Question: I am trying to draw a Venn diagram with four logical variables. I have tried many different R packages but with each of them I have faced some problems. So far, the best result I have achieved by using the 'ggvenn' package. However, the problem is, that it shows the percentages of the intersections based on the observations included in the diagram, instead of all observations in the data.
Below is an example Venn diagram and its code to illustrate the problem. So my question is: is there some way to display the percentages in relation to the total amount of observations in the data. For instance, in the diagram below the intersection of ABCD consists of 45 observation and thus the correct proportion would be 4.5% (i.e. 45/1000) instead of 4.7%.
I would really appreciate if someone could help me out with this.
'''
library(ggvenn)
a <- sample(x = c(TRUE, TRUE, FALSE), size = 1000, replace = TRUE)
b <- sample(x = c(TRUE,FALSE, FALSE), size = 1000, replace = TRUE)
c <- sample(x = c(TRUE, FALSE, FALSE, FALSE), size = 1000, replace = TRUE)
d <- sample(x = c(TRUE, TRUE, TRUE, FALSE), size = 1000, replace = TRUE)
df <- tibble(values = c(1:1000), A=a, B=b, C=c, D=d)
ggvenn(df,
fill_color = c("black", "grey70", "grey80", "grey90"),
show_percentage = TRUE,
digits = 1,
text_size = 2.5)
'''

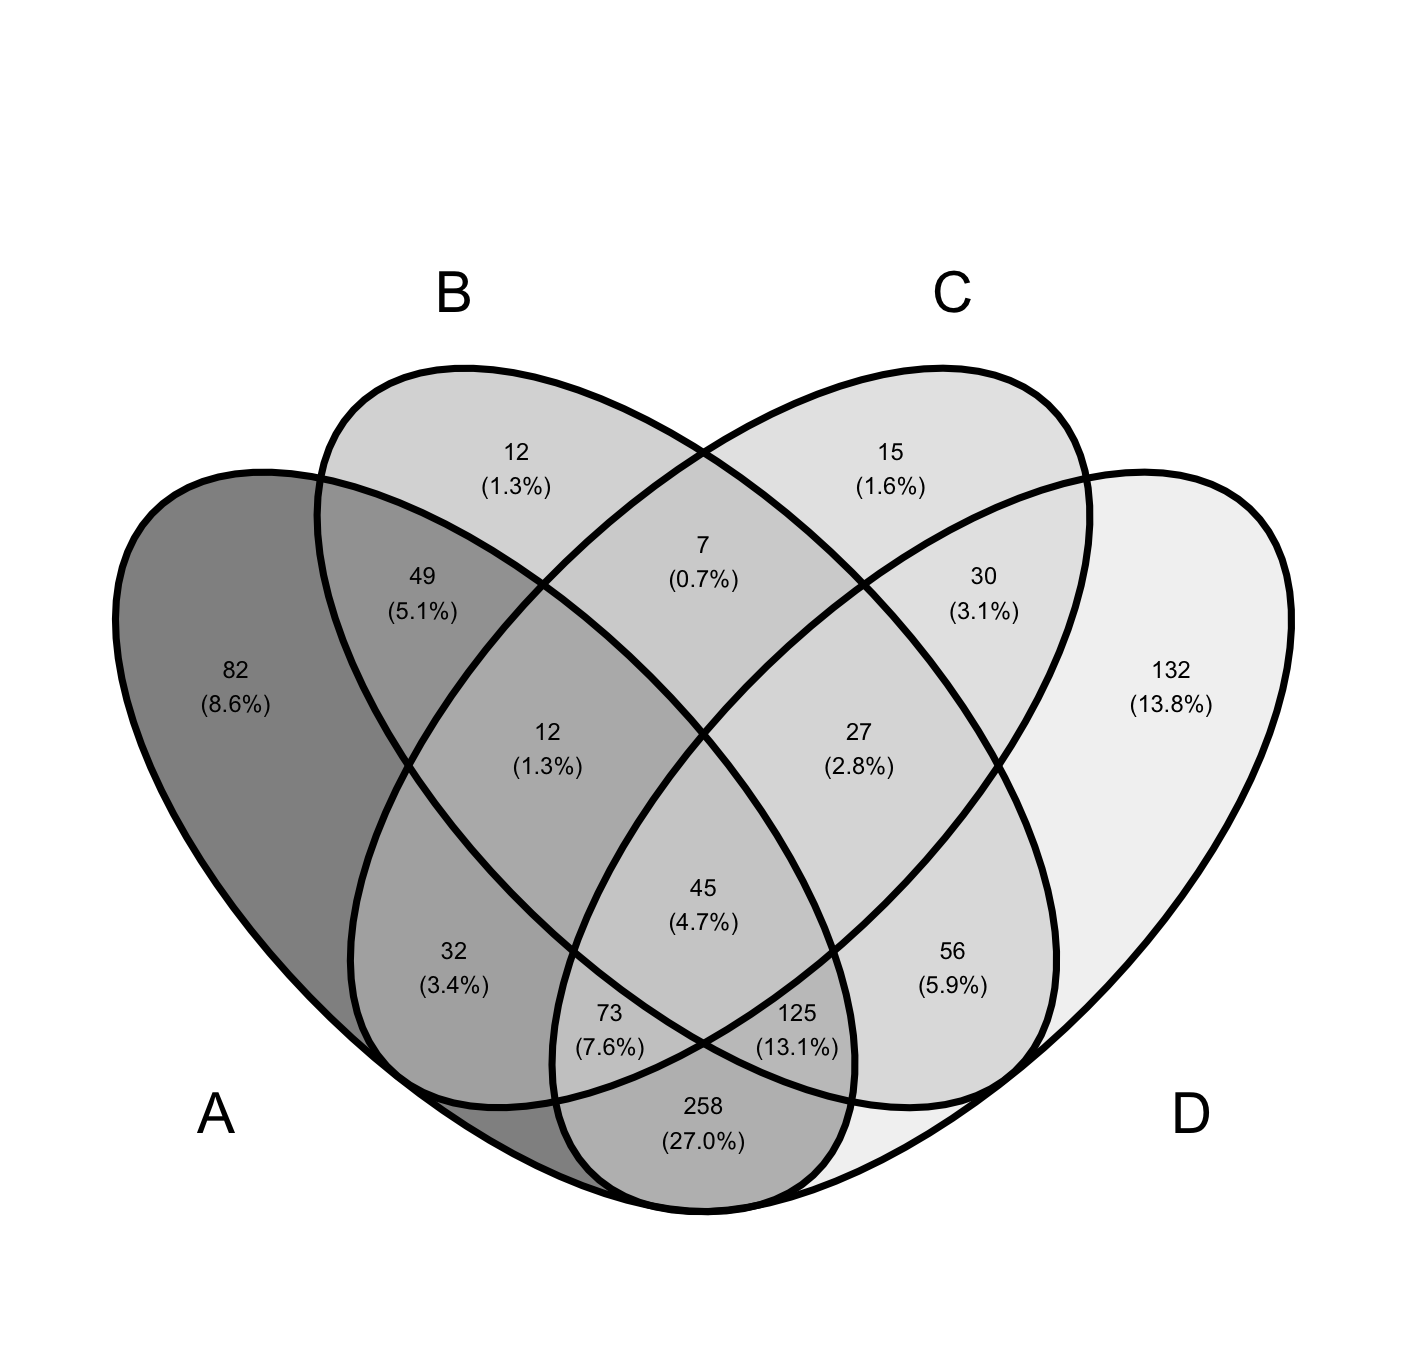
Answer: A quick fix for this problem would be to use the latest Github version of {ggvenn}:
'''
remove.packages("ggvenn")
devtools::install_github("yanlinlin82/ggvenn")
'''
Then, by default, there will be also a percentage for the observations that are outside A/B/C/D. This gives you the percentages you're looking for:
<URL>